Field crop: maize
Growth stage: 2
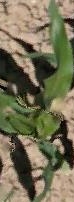
Species: maize